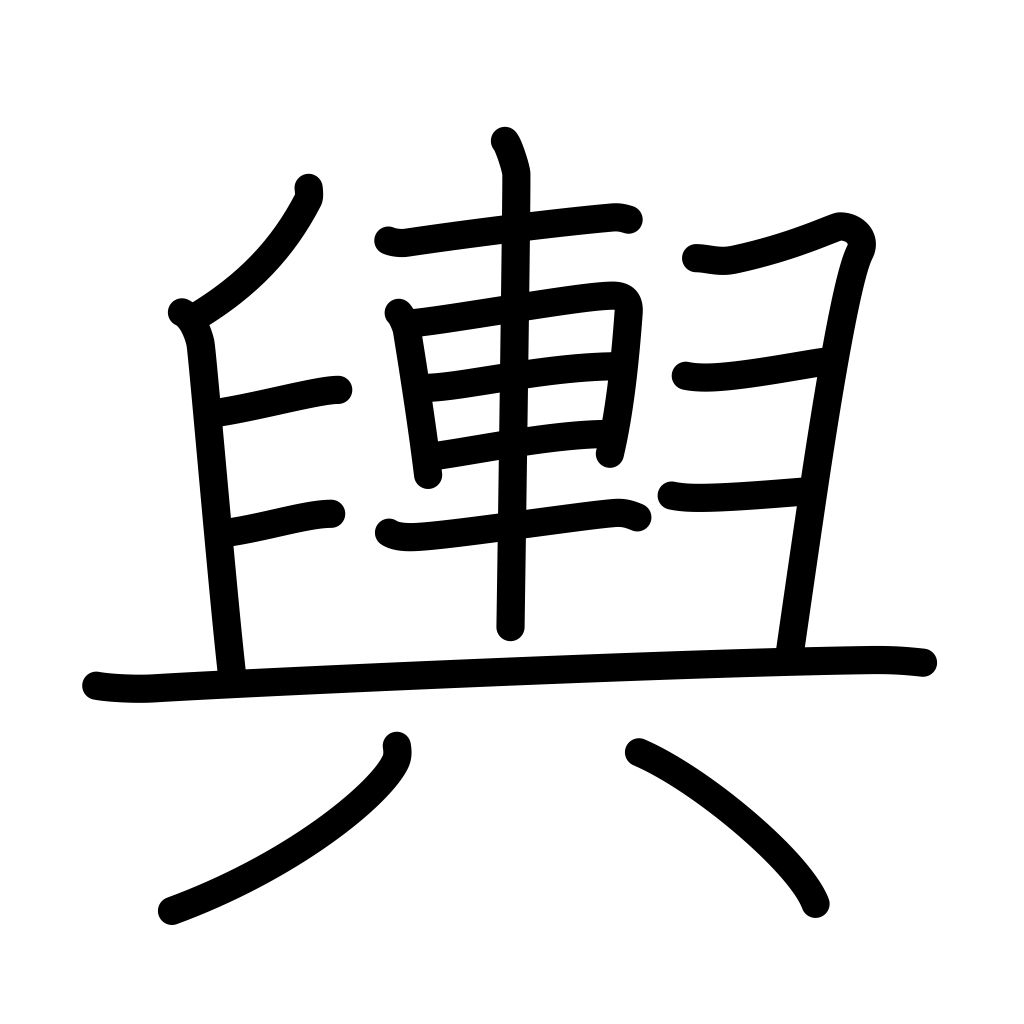
Meaning: palanquin, bier, public opinion, the earth